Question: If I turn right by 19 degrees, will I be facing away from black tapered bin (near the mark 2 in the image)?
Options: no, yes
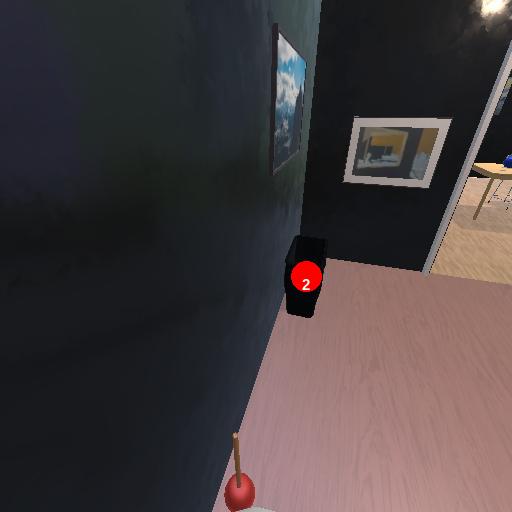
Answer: no